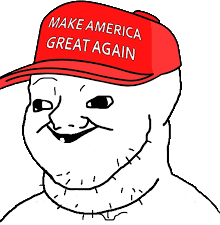
Label: 5_Brainlet